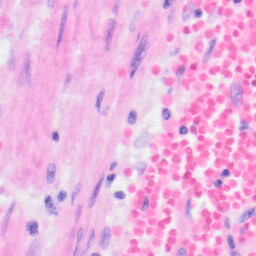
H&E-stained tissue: Kidney